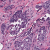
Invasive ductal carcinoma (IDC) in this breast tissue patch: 1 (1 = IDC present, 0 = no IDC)